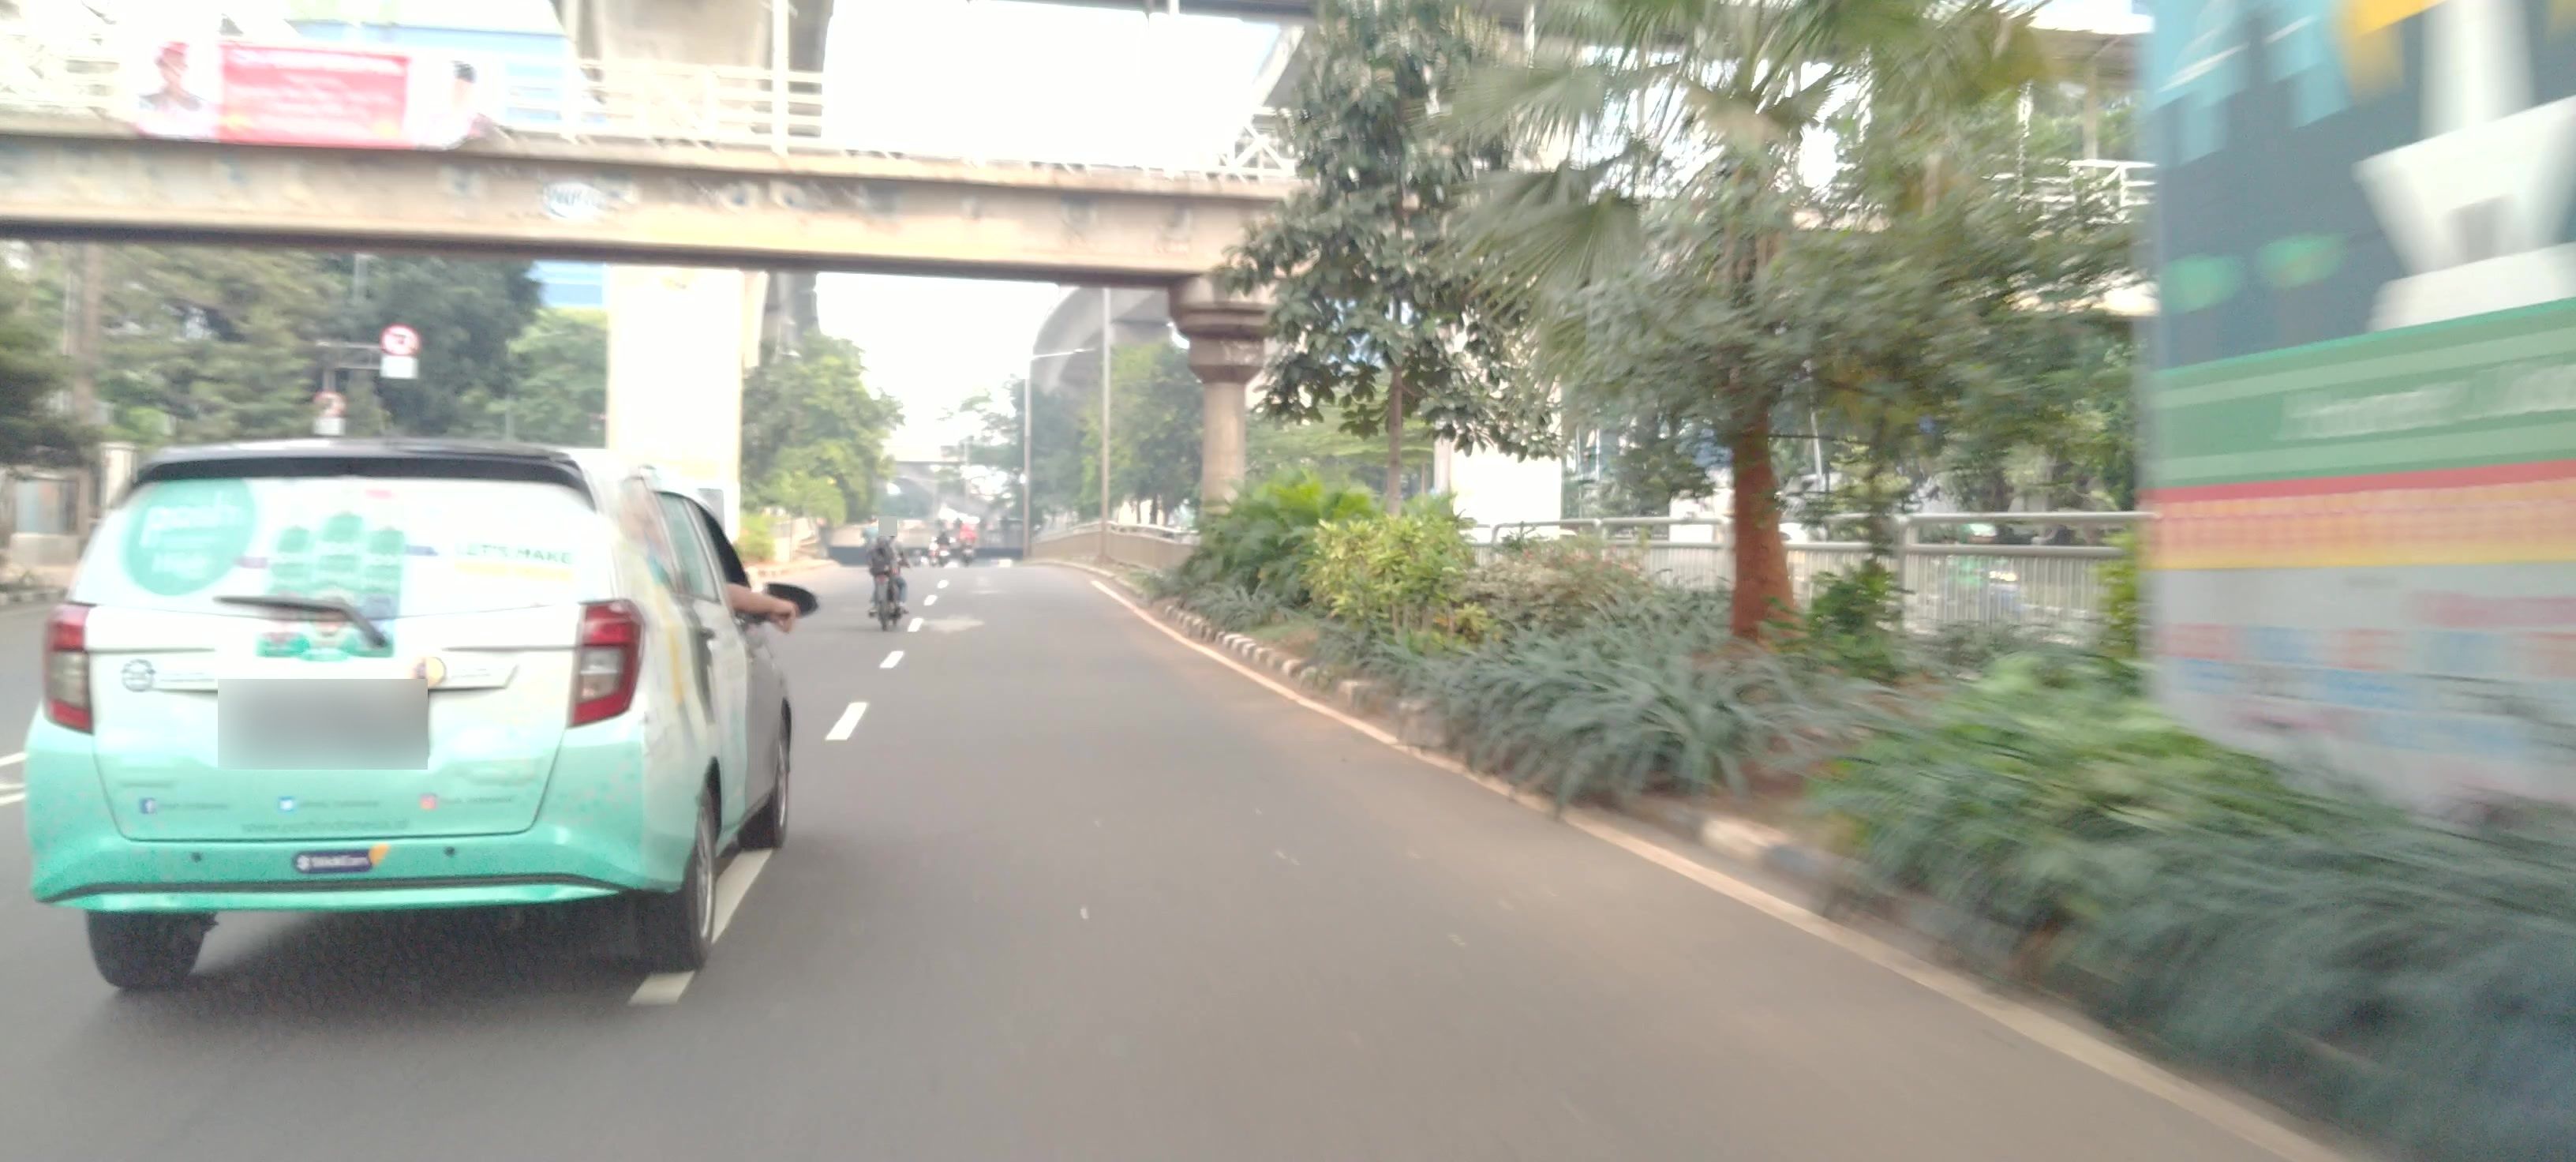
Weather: clear
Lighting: day
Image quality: slightly poor
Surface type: driving surface
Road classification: primary
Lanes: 2
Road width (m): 8, 10
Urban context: urban centre
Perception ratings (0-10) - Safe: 3.23, Lively: 5.6, Beautiful: 5.48, Boring: 4.47, Depressing: 1.53, Wealthy: 4.45